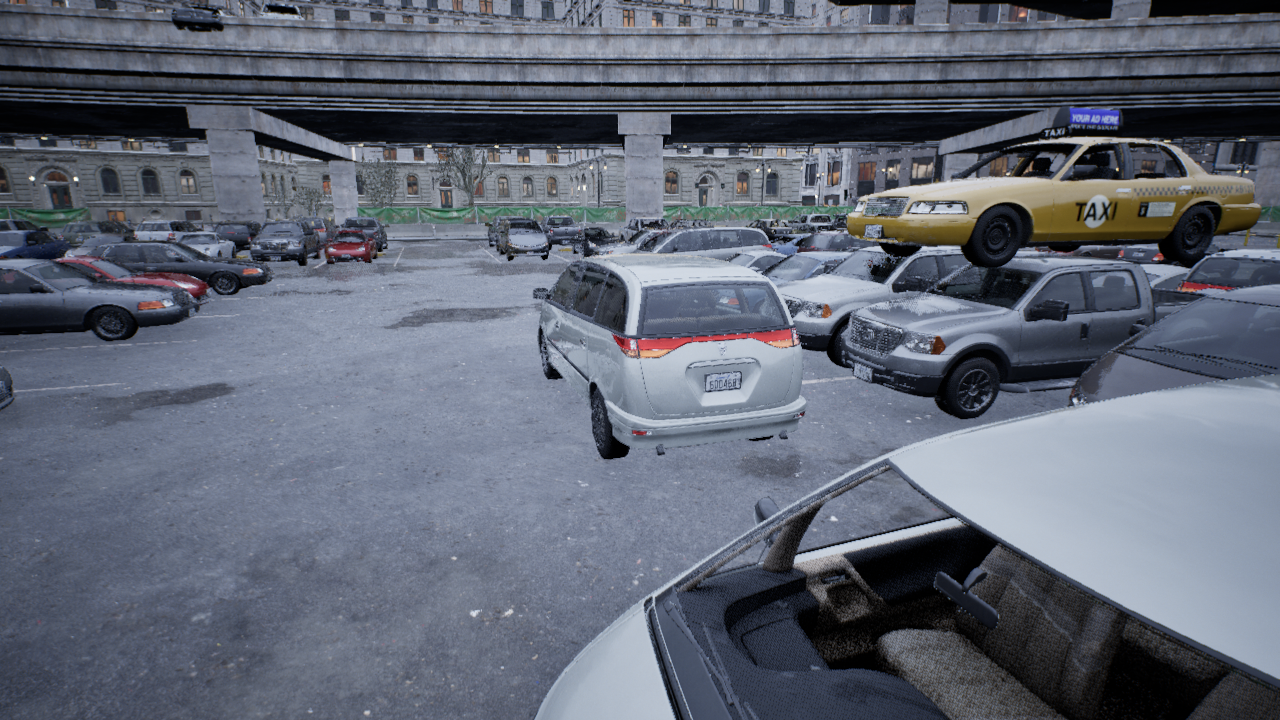
Venue: arterial
Lighting: overcast
Vehicle rig: minivan